Field crop: maize
Growth stage: 2
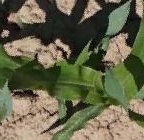
Species: maize